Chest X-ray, PA view. Patient: 24 years old, sex F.
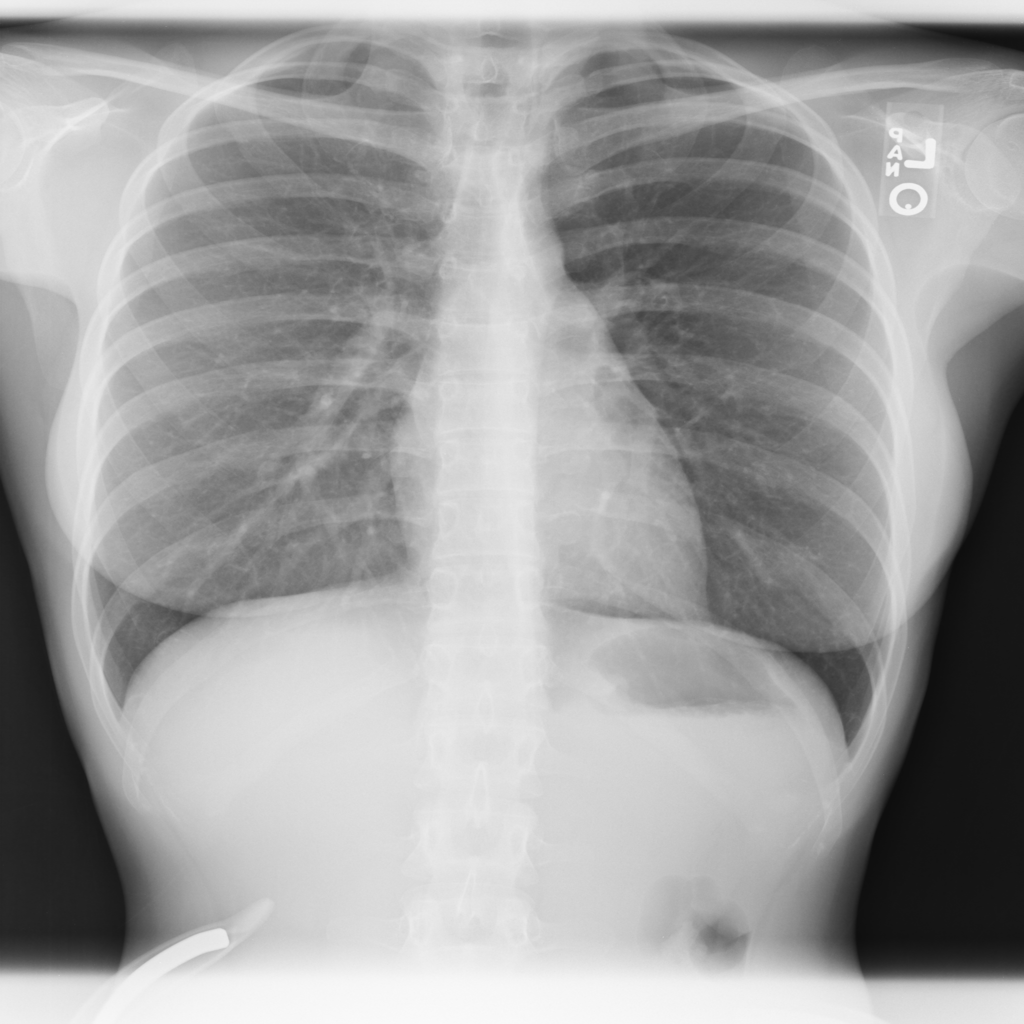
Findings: No Finding